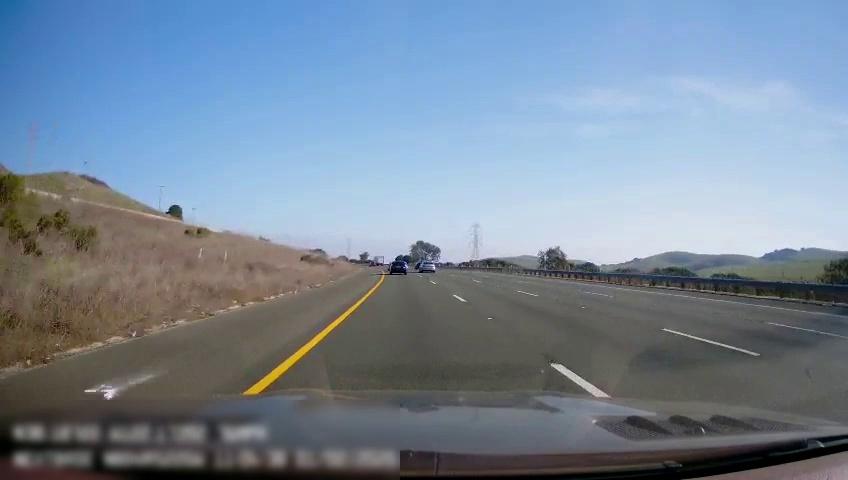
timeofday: Day
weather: Sunny
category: Drivable Space
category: Vehicles | Other LV
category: Vehicles | Car
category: Vehicles | SUV
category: Vehicles | Car
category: Lanes | Current Lane
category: Lanes | Current Lane
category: Lanes | Alternate Lane
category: Lanes | Alternate Lane
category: Lanes | Alternate Lane